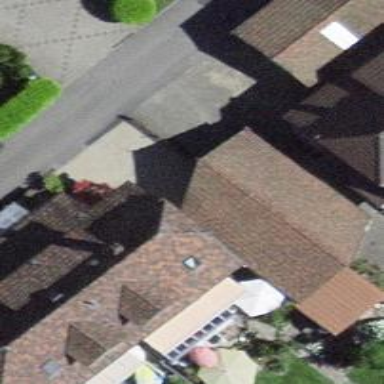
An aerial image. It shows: Garage building.